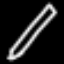
Label: pencil